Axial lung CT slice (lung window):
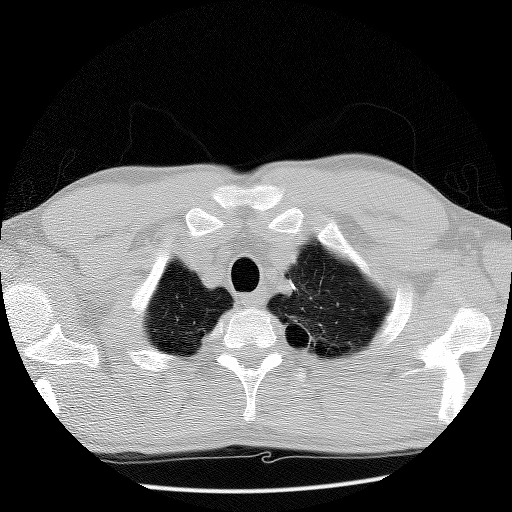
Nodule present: no